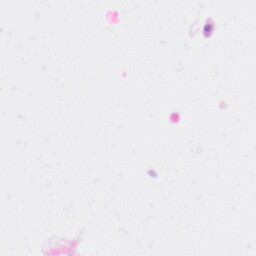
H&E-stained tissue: Kidney